Interaction volume radius: 10 \u00c5
Interaction volume height: 10 \u00c5
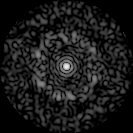
Disorder parameter: 0.8286